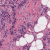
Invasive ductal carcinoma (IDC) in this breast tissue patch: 1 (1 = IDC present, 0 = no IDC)